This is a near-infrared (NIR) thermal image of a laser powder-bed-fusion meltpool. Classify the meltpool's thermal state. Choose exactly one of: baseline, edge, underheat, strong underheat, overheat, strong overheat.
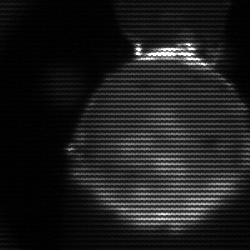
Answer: edge